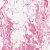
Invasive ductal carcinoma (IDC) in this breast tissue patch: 0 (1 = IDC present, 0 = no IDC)